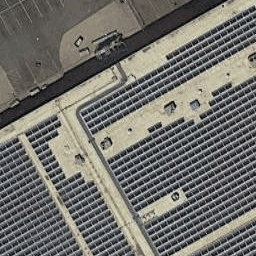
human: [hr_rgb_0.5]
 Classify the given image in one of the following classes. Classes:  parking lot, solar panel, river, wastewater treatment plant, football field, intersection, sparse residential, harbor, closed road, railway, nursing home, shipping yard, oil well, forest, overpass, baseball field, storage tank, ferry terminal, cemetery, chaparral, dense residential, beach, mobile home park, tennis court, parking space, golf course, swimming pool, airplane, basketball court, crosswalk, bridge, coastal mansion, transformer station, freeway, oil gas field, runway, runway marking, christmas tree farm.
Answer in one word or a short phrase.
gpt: solar panel